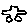
Label: car